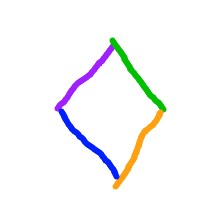
Shape: rhombus